Interaction volume radius: 5 \u00c5
Interaction volume height: 10 \u00c5
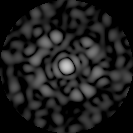
Disorder parameter: 0.851